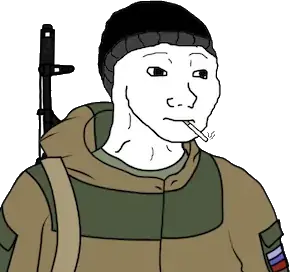
Label: 5_Doomer